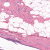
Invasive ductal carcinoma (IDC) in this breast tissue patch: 0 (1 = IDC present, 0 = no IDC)